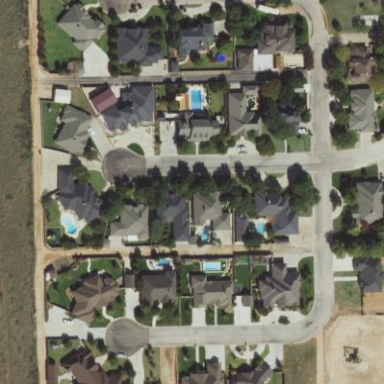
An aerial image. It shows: Neighborhood.